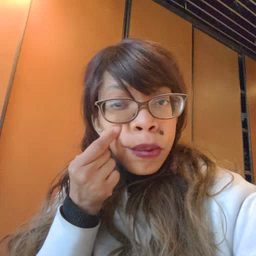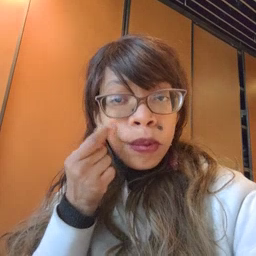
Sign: apple